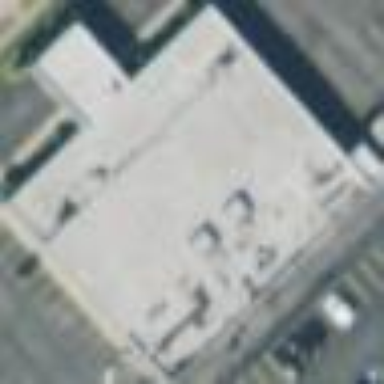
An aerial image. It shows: Community center building.